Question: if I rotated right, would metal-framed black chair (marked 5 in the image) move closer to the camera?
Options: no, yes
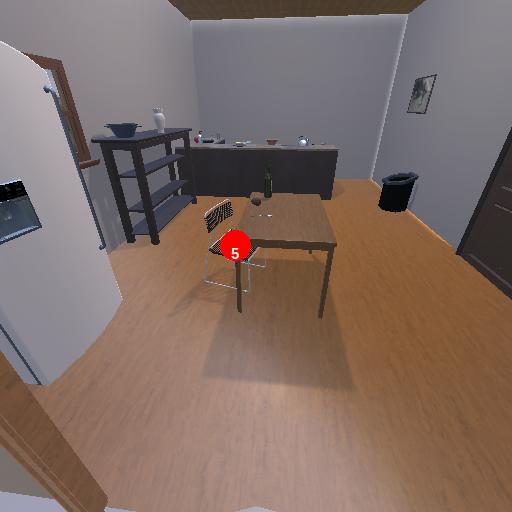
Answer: no